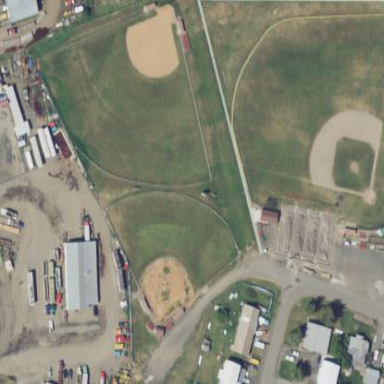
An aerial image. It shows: Baseball pitch for leisure land.